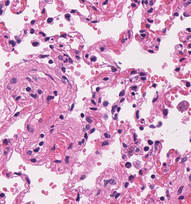
Tumor epithelial tissue: no
Tumor-associated stroma tissue: no
Normal tissue: yes